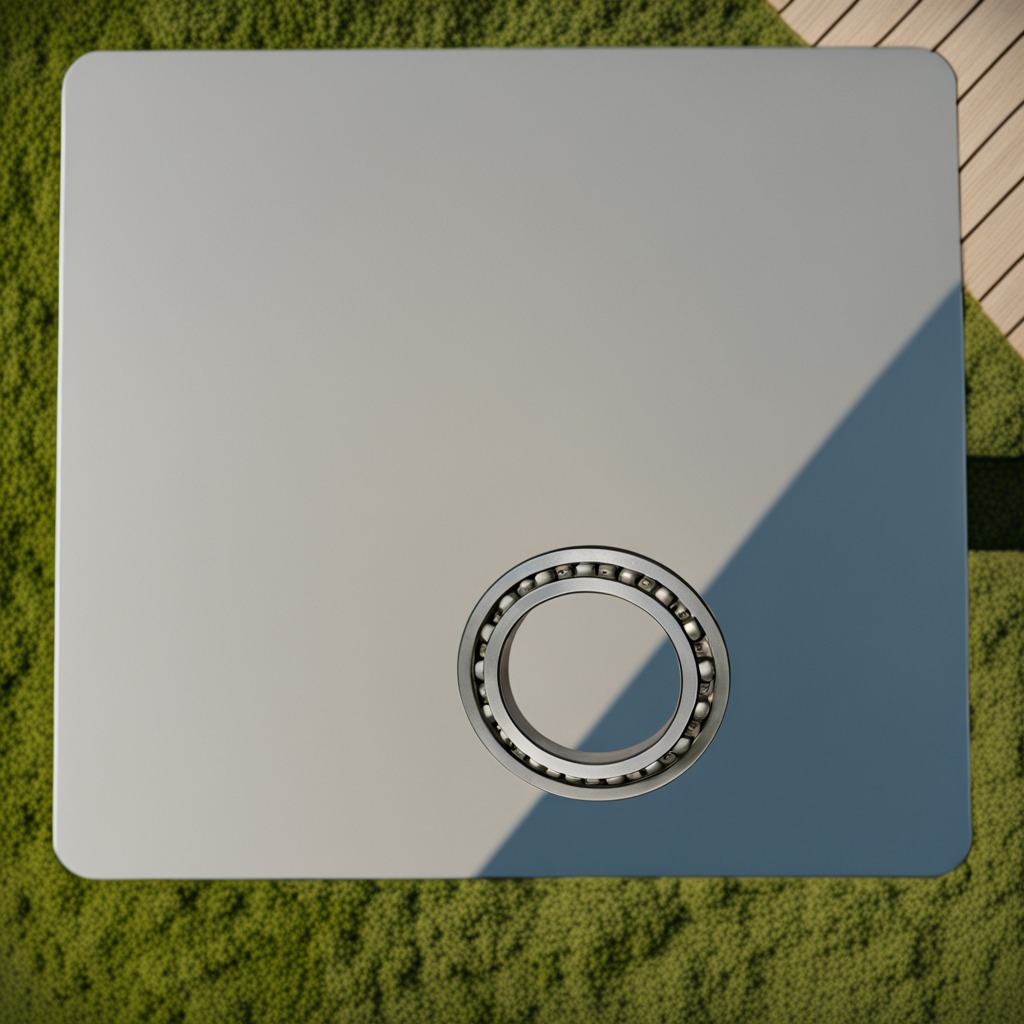
A metal ball bearing is lying on the table.